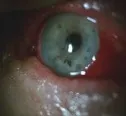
Day 1.
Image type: medical_photograph (other_medical_photograph)